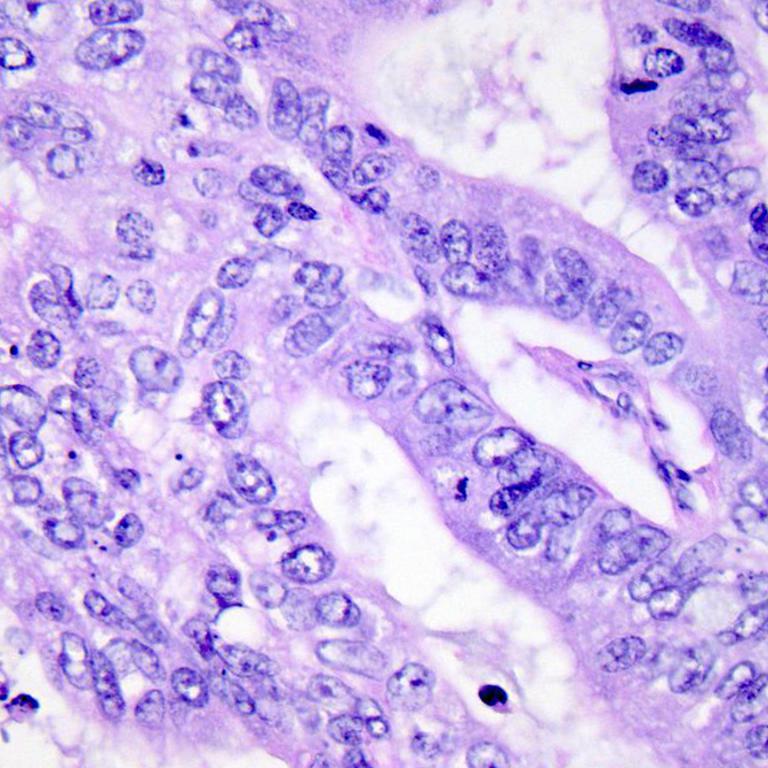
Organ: colon
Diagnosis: adenocarcinomas